Question: I'm evaluating how to implement a UI with Knockout.js and Bootstrap.
Basically, what I want to achieve is a horizontal list of images, (ideally scrollable) where each image also has an information frame.
The list is populated from KO-observableArray.
'''
<div data-bind="foreach: thumbnails">
<span>
<a href='#' data-bind='click: select '>
<img width="120" height="90" data-bind="attr:{ src: image_ref }" />
</a>
</span>
</div>
'''
I would appreciate any suggestions using an available module, which integrates easily with jQuery, KO, Bootstrap or a hint how this could be implemented manually.
Concerning info-frame within the image, I thought about using jQuery positioning functionality. However as the elements are created by KO dynamically, I have no clue, where to call the jQuery code for placing the elements and how to address the elements.
Thank you for any suggestion!

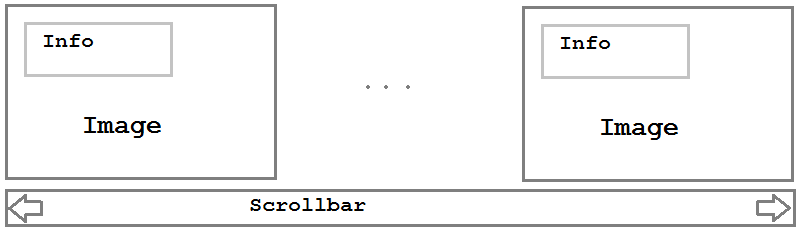
Answer: I don't know of a plug-in to do this, but it's not too complicated to roll your own layout. This is mostly about CSS. With this HTML:
'''
<div class="scrolling-container">
<div class="image-list" data-bind="foreach:images">
<div class="image-cell">
<div class="image-frame">
<img data-bind="attr:{src:url}" />
<div class="image-info" data-bind="text:info">
</div>
</div>
</div>
</div>
</div>
'''
Apply this CSS:
'''
.scrolling-container {
overflow-x:scroll;
}
.image-list {
background-color:#666;
display:table-row;
}
.image-cell {
display:table-cell;
}
.image-frame {
position:relative;
}
.image-frame > img {
vertical-align:top;
max-height:500px;
}
.image-info {
position:absolute;
left:10px;
top:10px;
opacity:.8;
background-color:white;
}
'''
and season to taste. Demo: <URL>